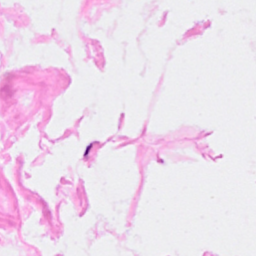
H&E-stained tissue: Breast